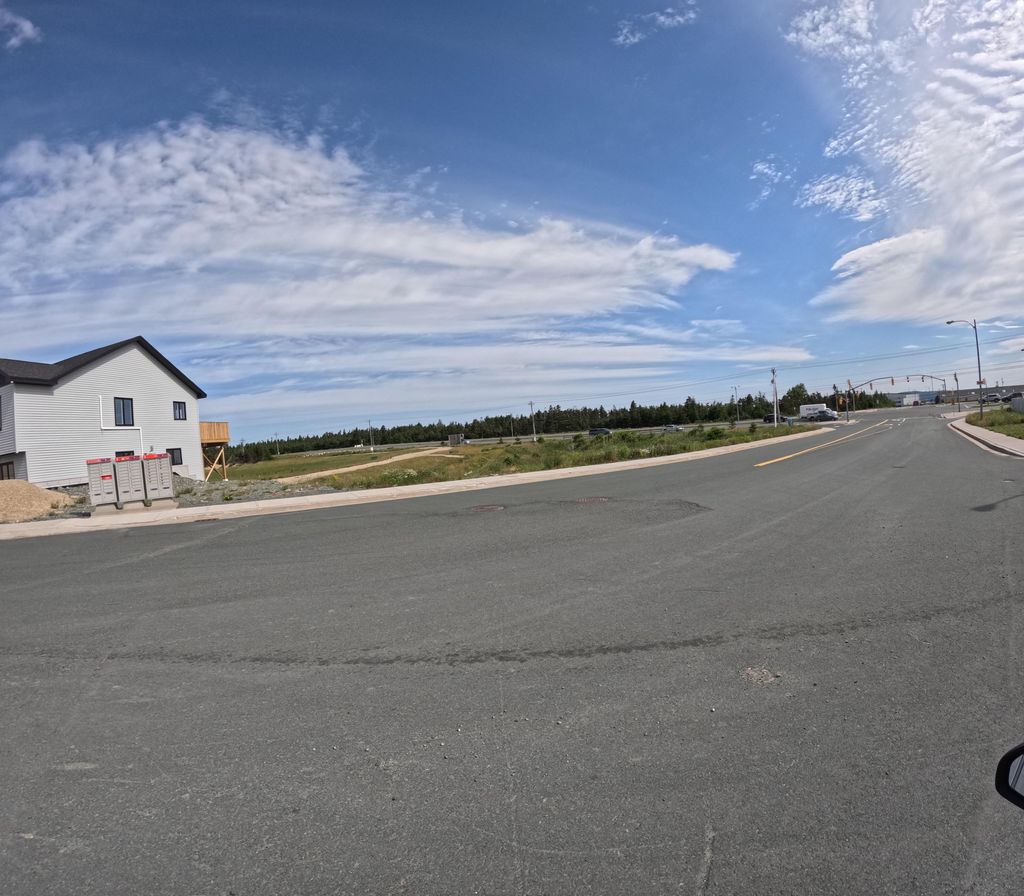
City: st_johns